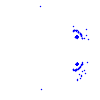
Particle: kaon